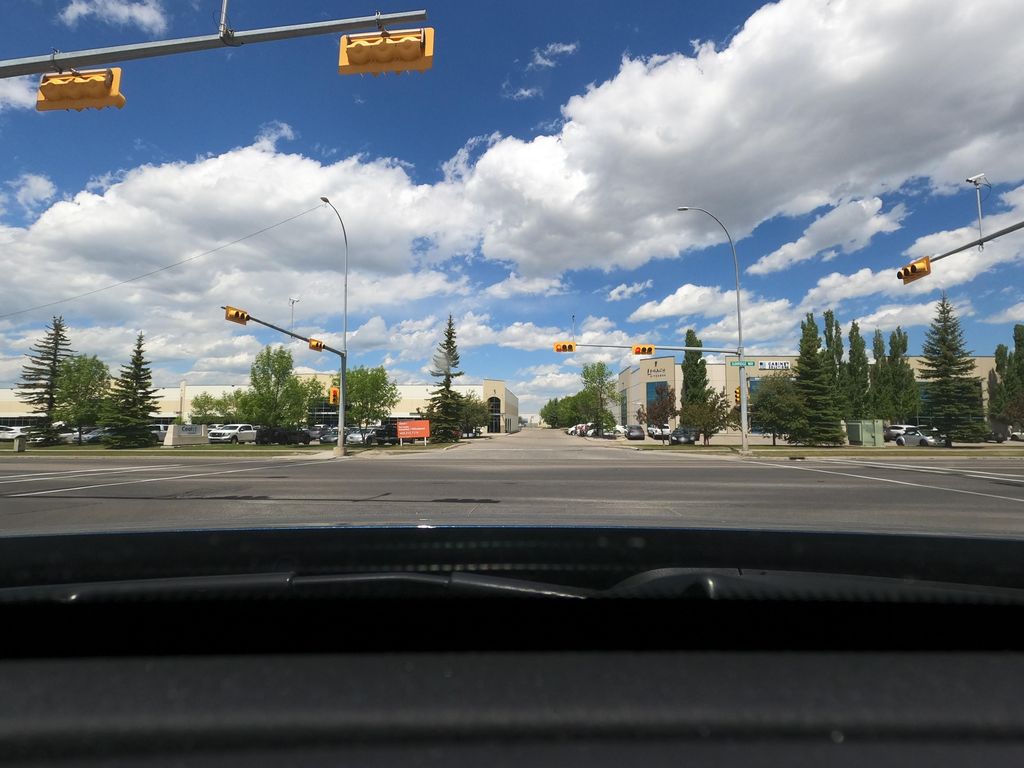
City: calgary